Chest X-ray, AP view. Patient: 47 years old, sex F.
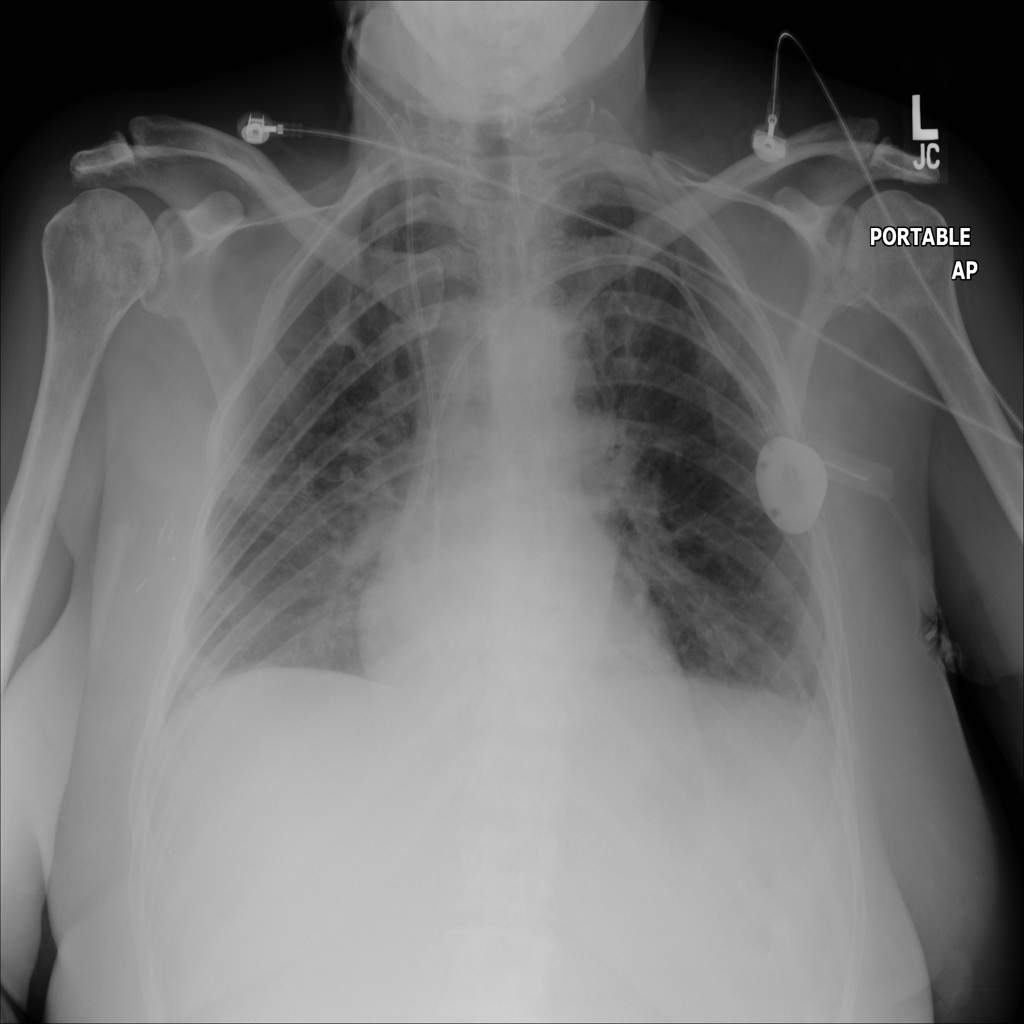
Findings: No Finding